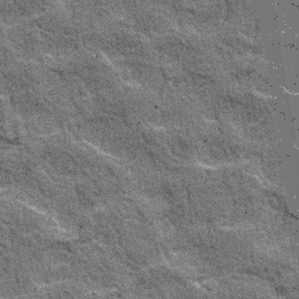
Label: frost